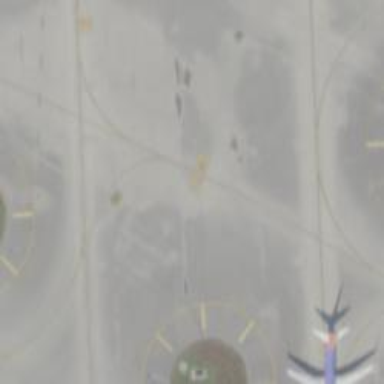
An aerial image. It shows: Image of taxiway at airport.